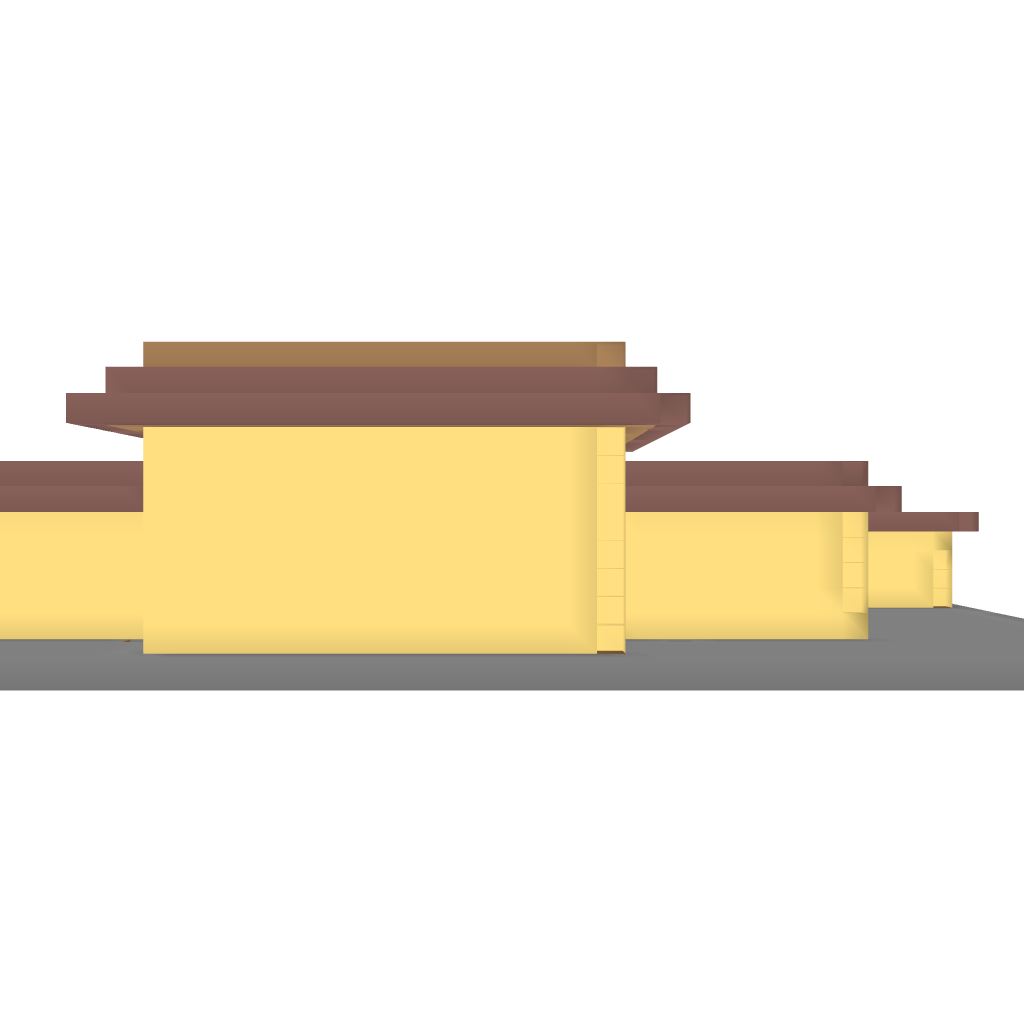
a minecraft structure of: Sandstone Mansion bad low quality